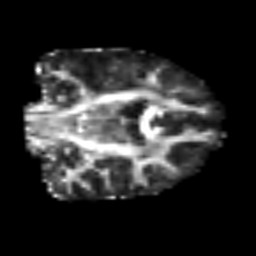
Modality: FA
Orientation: coronal
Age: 49
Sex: male
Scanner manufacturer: siemens
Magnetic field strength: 3 T
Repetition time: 6.1 s
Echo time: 0.101 s